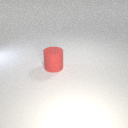
large red rubber cylinder